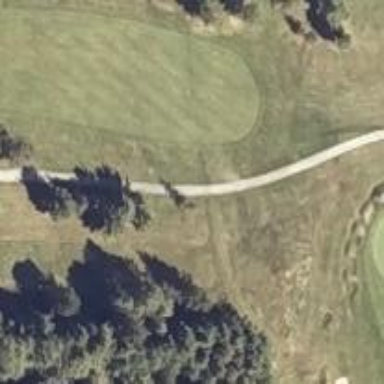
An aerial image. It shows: Path for both roads and golfers.